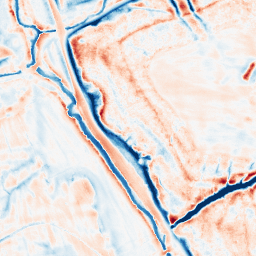
Category: edge_preserving
Decomposition family: bilateral
Decomposition parameters: d: 21
sigma_color: 75
sigma_space: 100
Upsampling method: bicubic
Upsampling parameters: scale: 8
Upsampling scale: 8